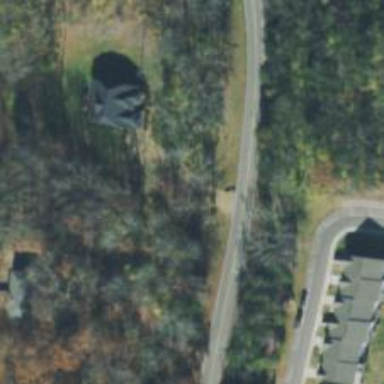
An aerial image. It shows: Driveway.